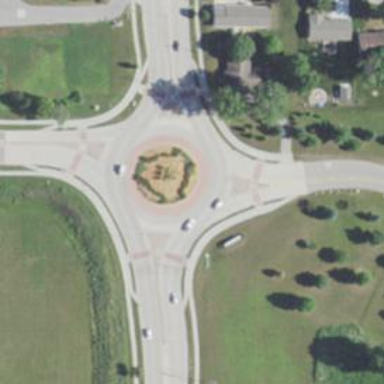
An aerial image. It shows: Roundabout at tertiary road junction.